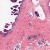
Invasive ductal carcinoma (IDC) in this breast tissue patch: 0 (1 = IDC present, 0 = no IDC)